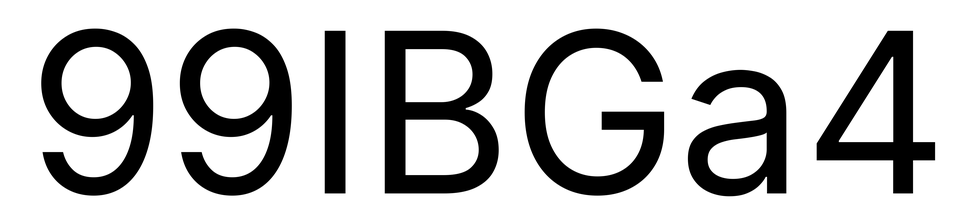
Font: Inter_Regular